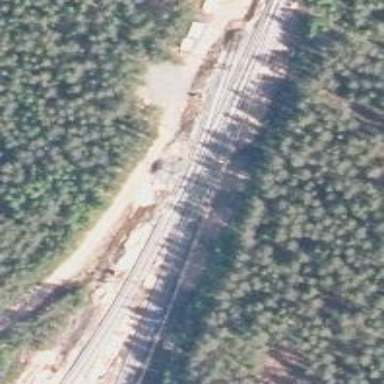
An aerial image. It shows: Railway track with contact lines for electrification.